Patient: sex F, age 49
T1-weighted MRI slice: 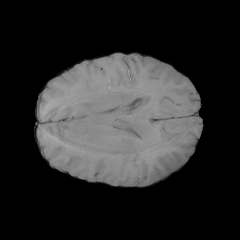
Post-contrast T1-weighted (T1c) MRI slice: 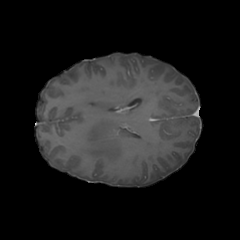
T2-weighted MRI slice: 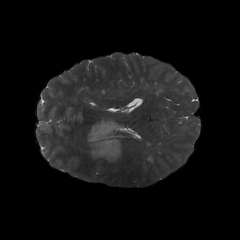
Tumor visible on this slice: yes
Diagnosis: Glioblastoma, IDH-wildtype
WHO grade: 4